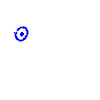
Particle: pion